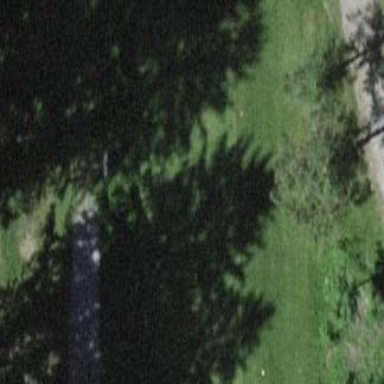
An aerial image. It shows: Golf tee on grassy land.